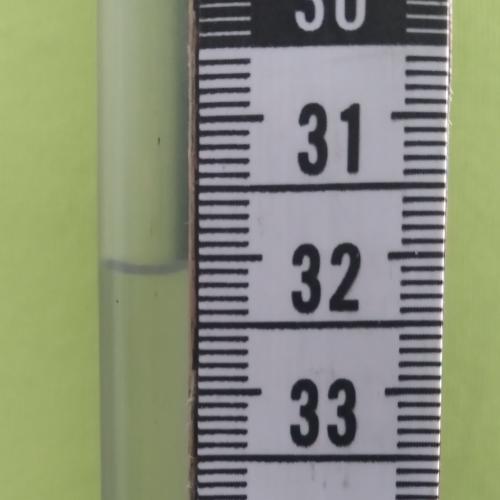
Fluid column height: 32.1 cm